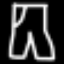
Label: pants